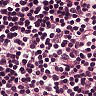
Metastatic tissue present: no